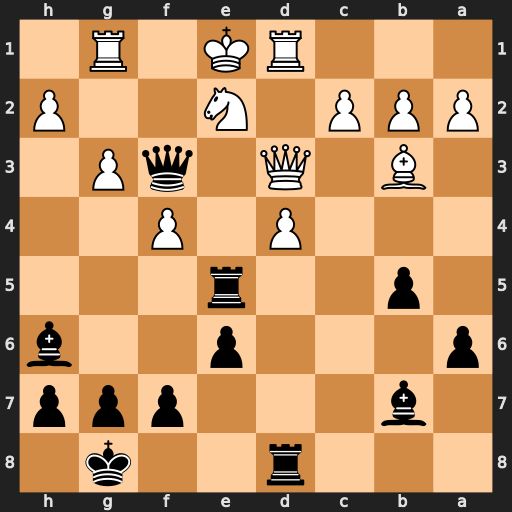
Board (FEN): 3r2k1/1b3ppp/p3p2b/1p2r3/3P1P2/1B1Q1qP1/PPP1N2P/3RK1R1
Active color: b
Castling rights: -
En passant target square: -
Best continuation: Re3 Qxe3 Qxe3